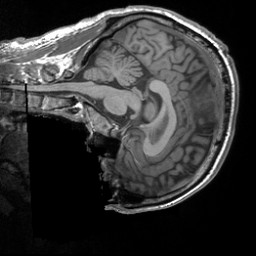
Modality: T1w
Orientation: sagittal
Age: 28
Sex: male
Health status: healthy
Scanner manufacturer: siemens
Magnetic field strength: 3 T
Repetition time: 1.9 s
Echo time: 0.00252 s